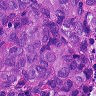
Metastatic tissue present: yes